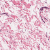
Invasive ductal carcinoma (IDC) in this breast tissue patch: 0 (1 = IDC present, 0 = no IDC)